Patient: sex F, age 48
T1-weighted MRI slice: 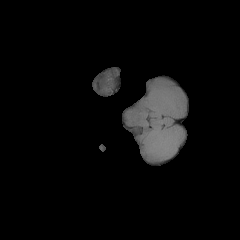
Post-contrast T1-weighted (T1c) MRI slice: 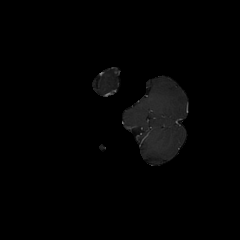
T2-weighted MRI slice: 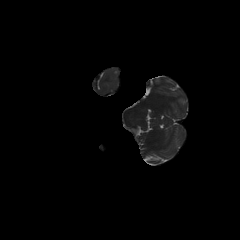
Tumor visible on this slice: no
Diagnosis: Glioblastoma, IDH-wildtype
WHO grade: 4